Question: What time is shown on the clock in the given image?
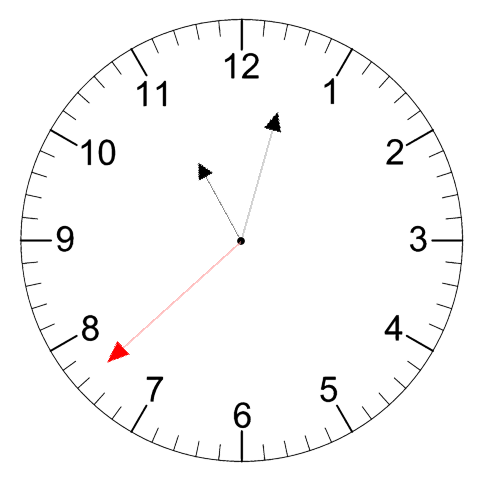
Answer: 11:02:38